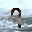
Label: 9